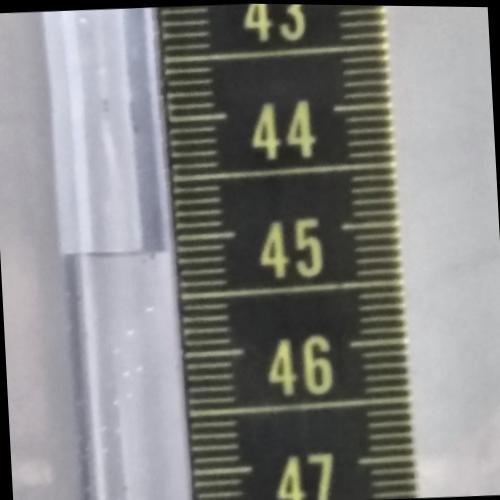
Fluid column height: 45.1 cm